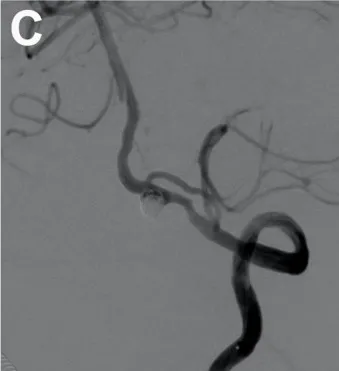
A 75-year-old man with severe stenosis in the left vertebral artery origin (the white arrow) coexisted with an ipsilateral unruptured vertebral aneurysm (black arrow), measuring 5.5 mm (A,B). A single-stage endovascular procedure was implemented. After stent-assisted embolization of the ipsilateral tandem aneurysm, stent placement of left vertebral artery origin was applied.
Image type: radiology (ct)